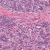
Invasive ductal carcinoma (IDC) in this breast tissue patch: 0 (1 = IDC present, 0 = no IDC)